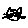
Label: cat